Field crop: maize
Growth stage: 2
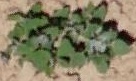
Species: chenopodium